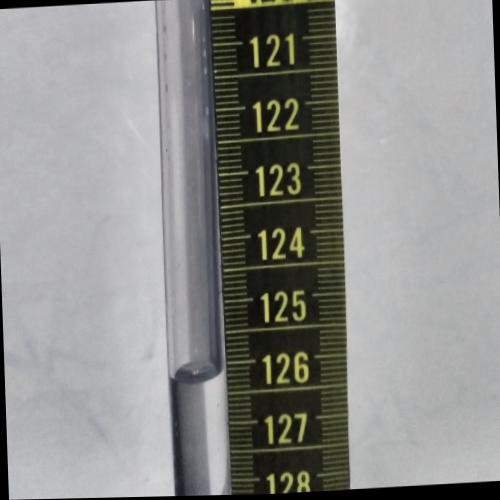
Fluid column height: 126.1 cm